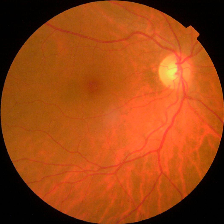
Diabetic retinopathy grade: No DR